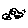
Label: car